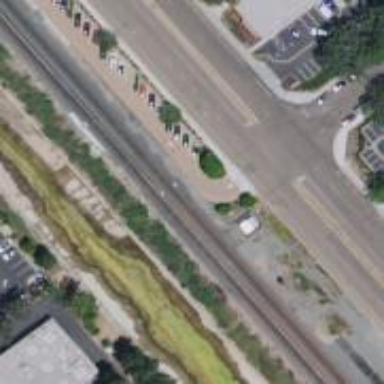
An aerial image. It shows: Railroad crossover.